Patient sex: F
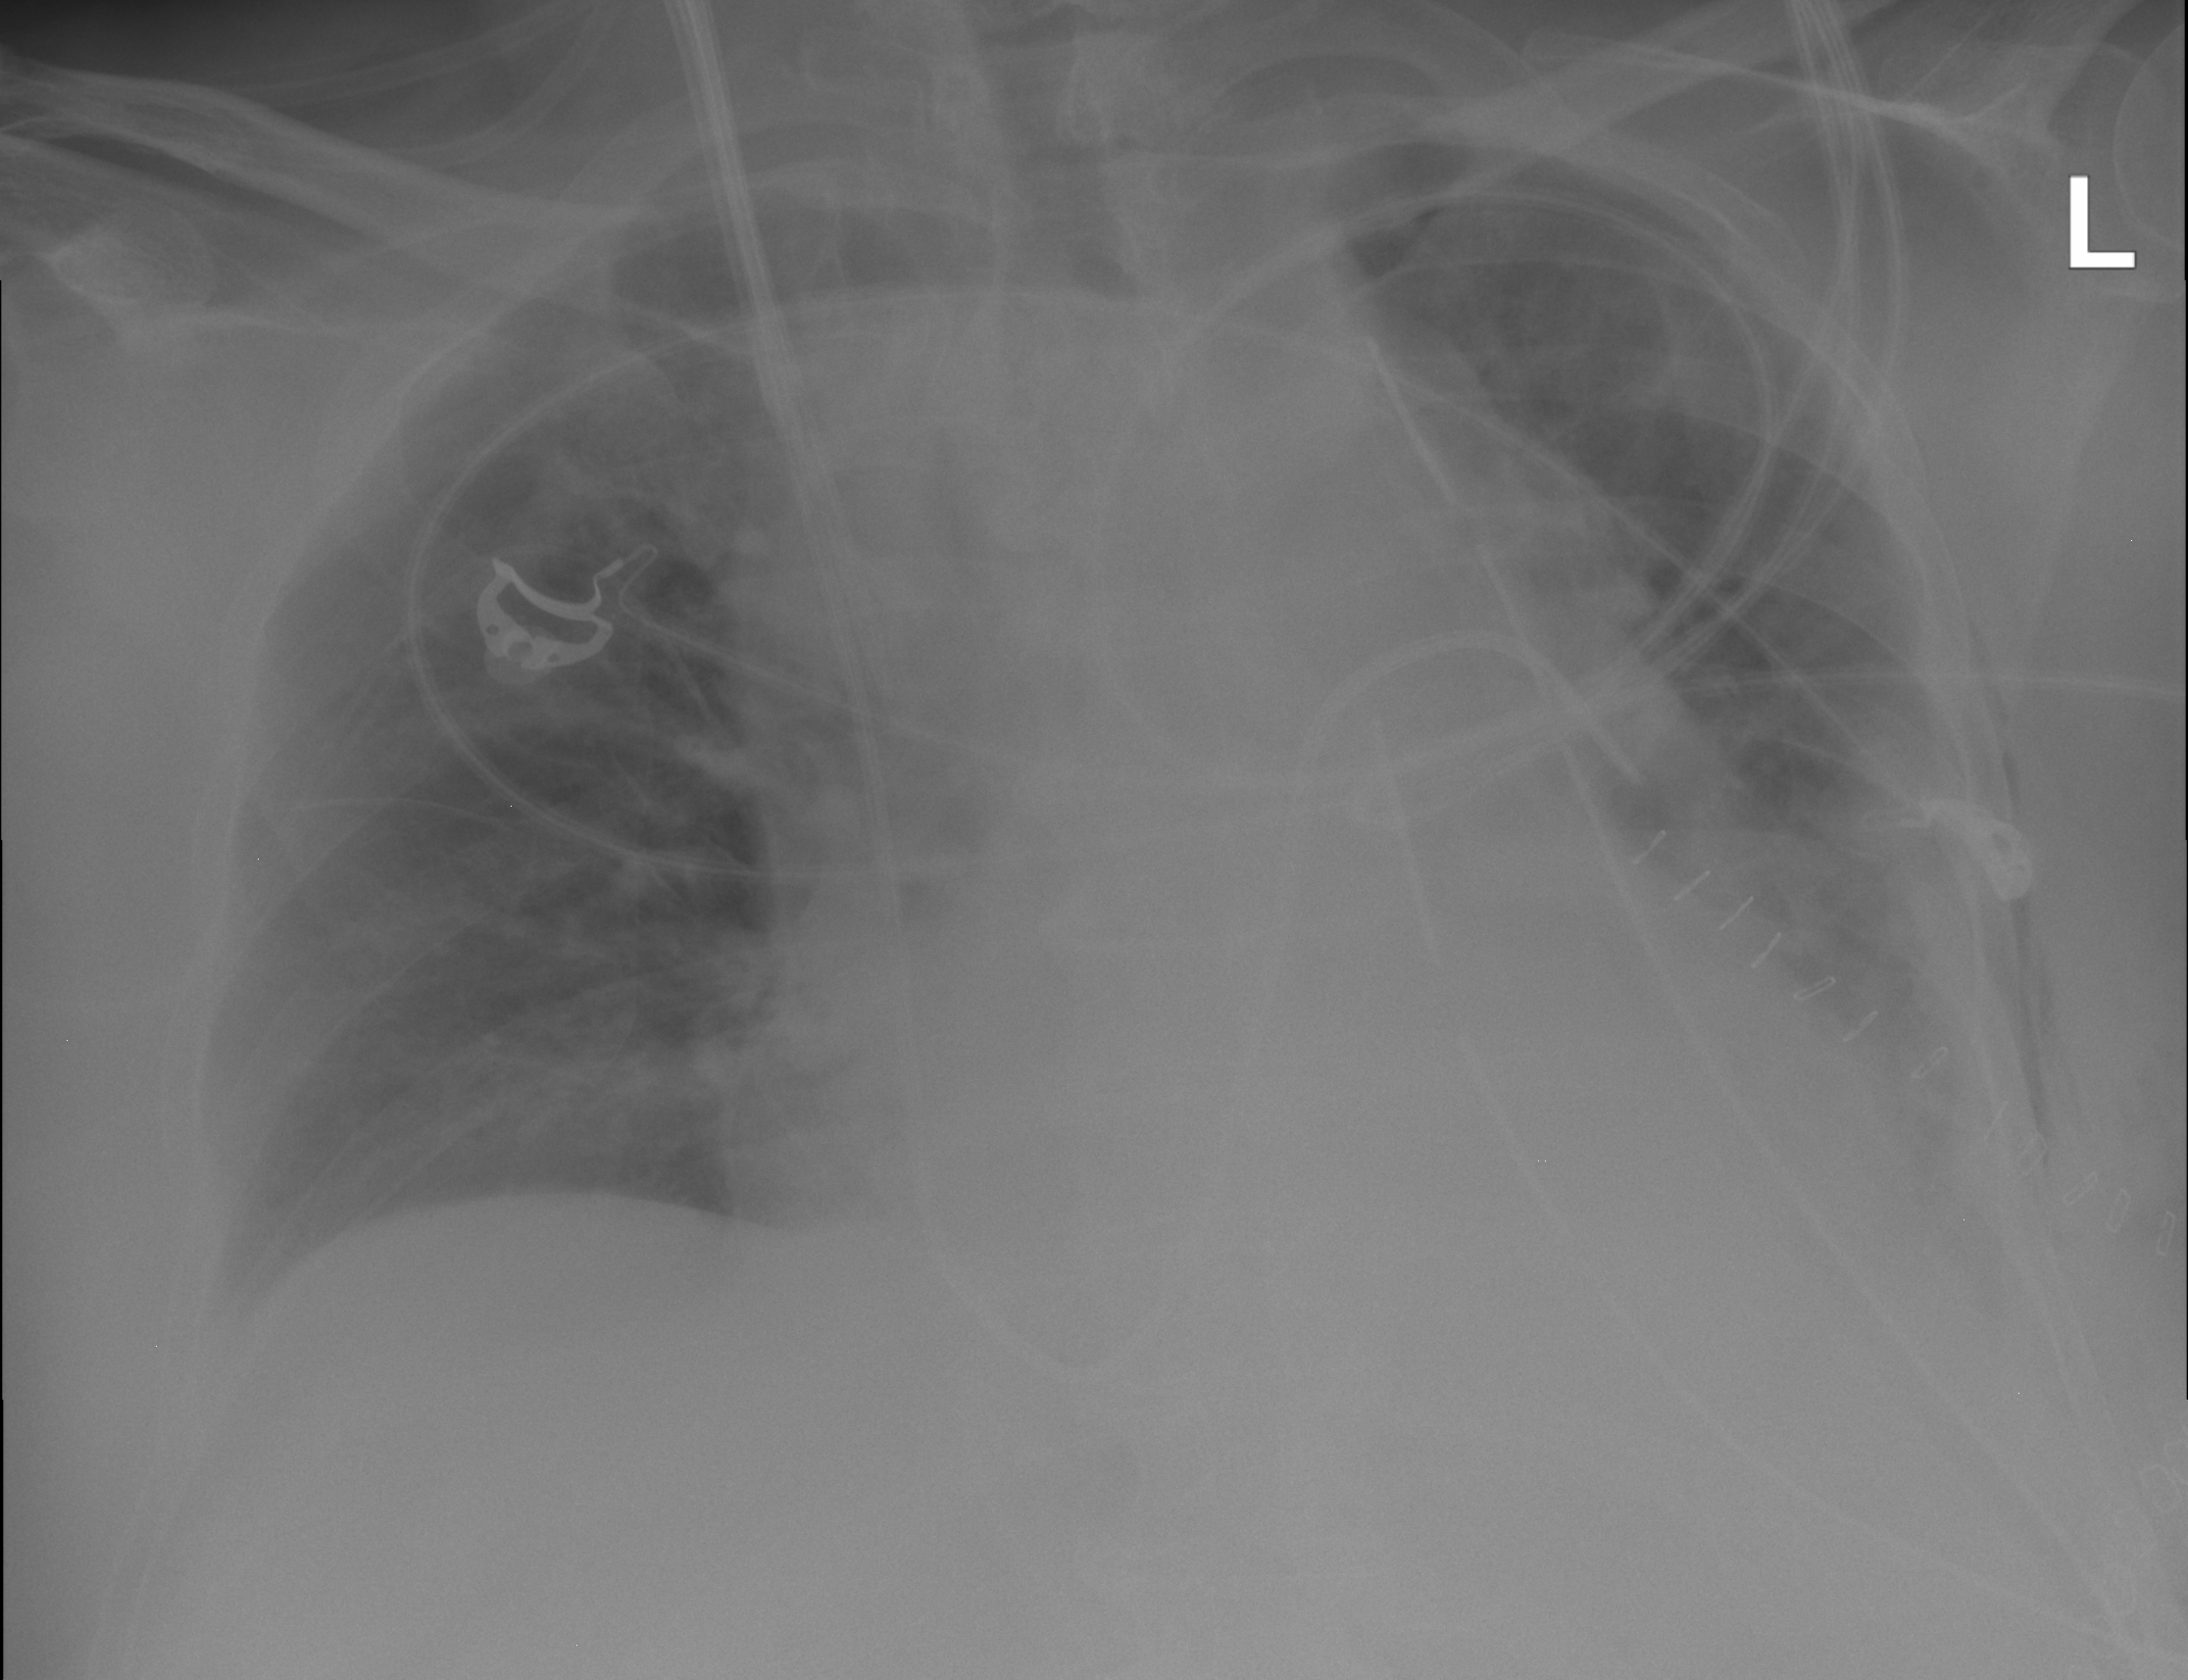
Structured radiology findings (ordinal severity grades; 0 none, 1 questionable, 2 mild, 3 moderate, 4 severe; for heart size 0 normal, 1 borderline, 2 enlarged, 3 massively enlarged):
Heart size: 2
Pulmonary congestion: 2
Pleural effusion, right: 0
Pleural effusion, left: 0
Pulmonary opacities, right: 0
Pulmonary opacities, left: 0
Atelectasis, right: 0
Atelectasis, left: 2